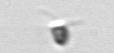
Label: Pyramimonas